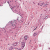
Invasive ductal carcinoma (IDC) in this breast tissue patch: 0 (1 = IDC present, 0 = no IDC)